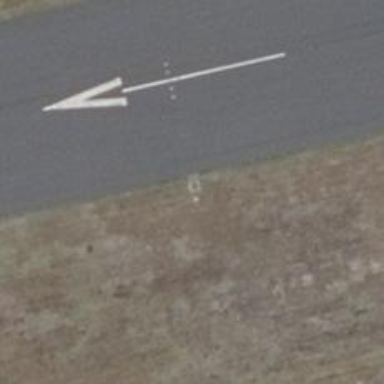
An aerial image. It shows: Runway edge aviation light.